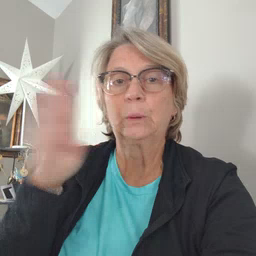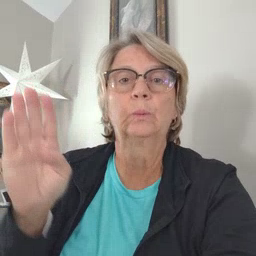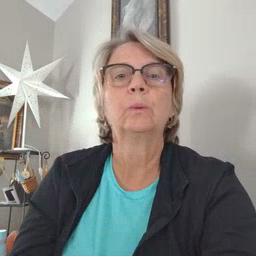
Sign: blue